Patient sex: M
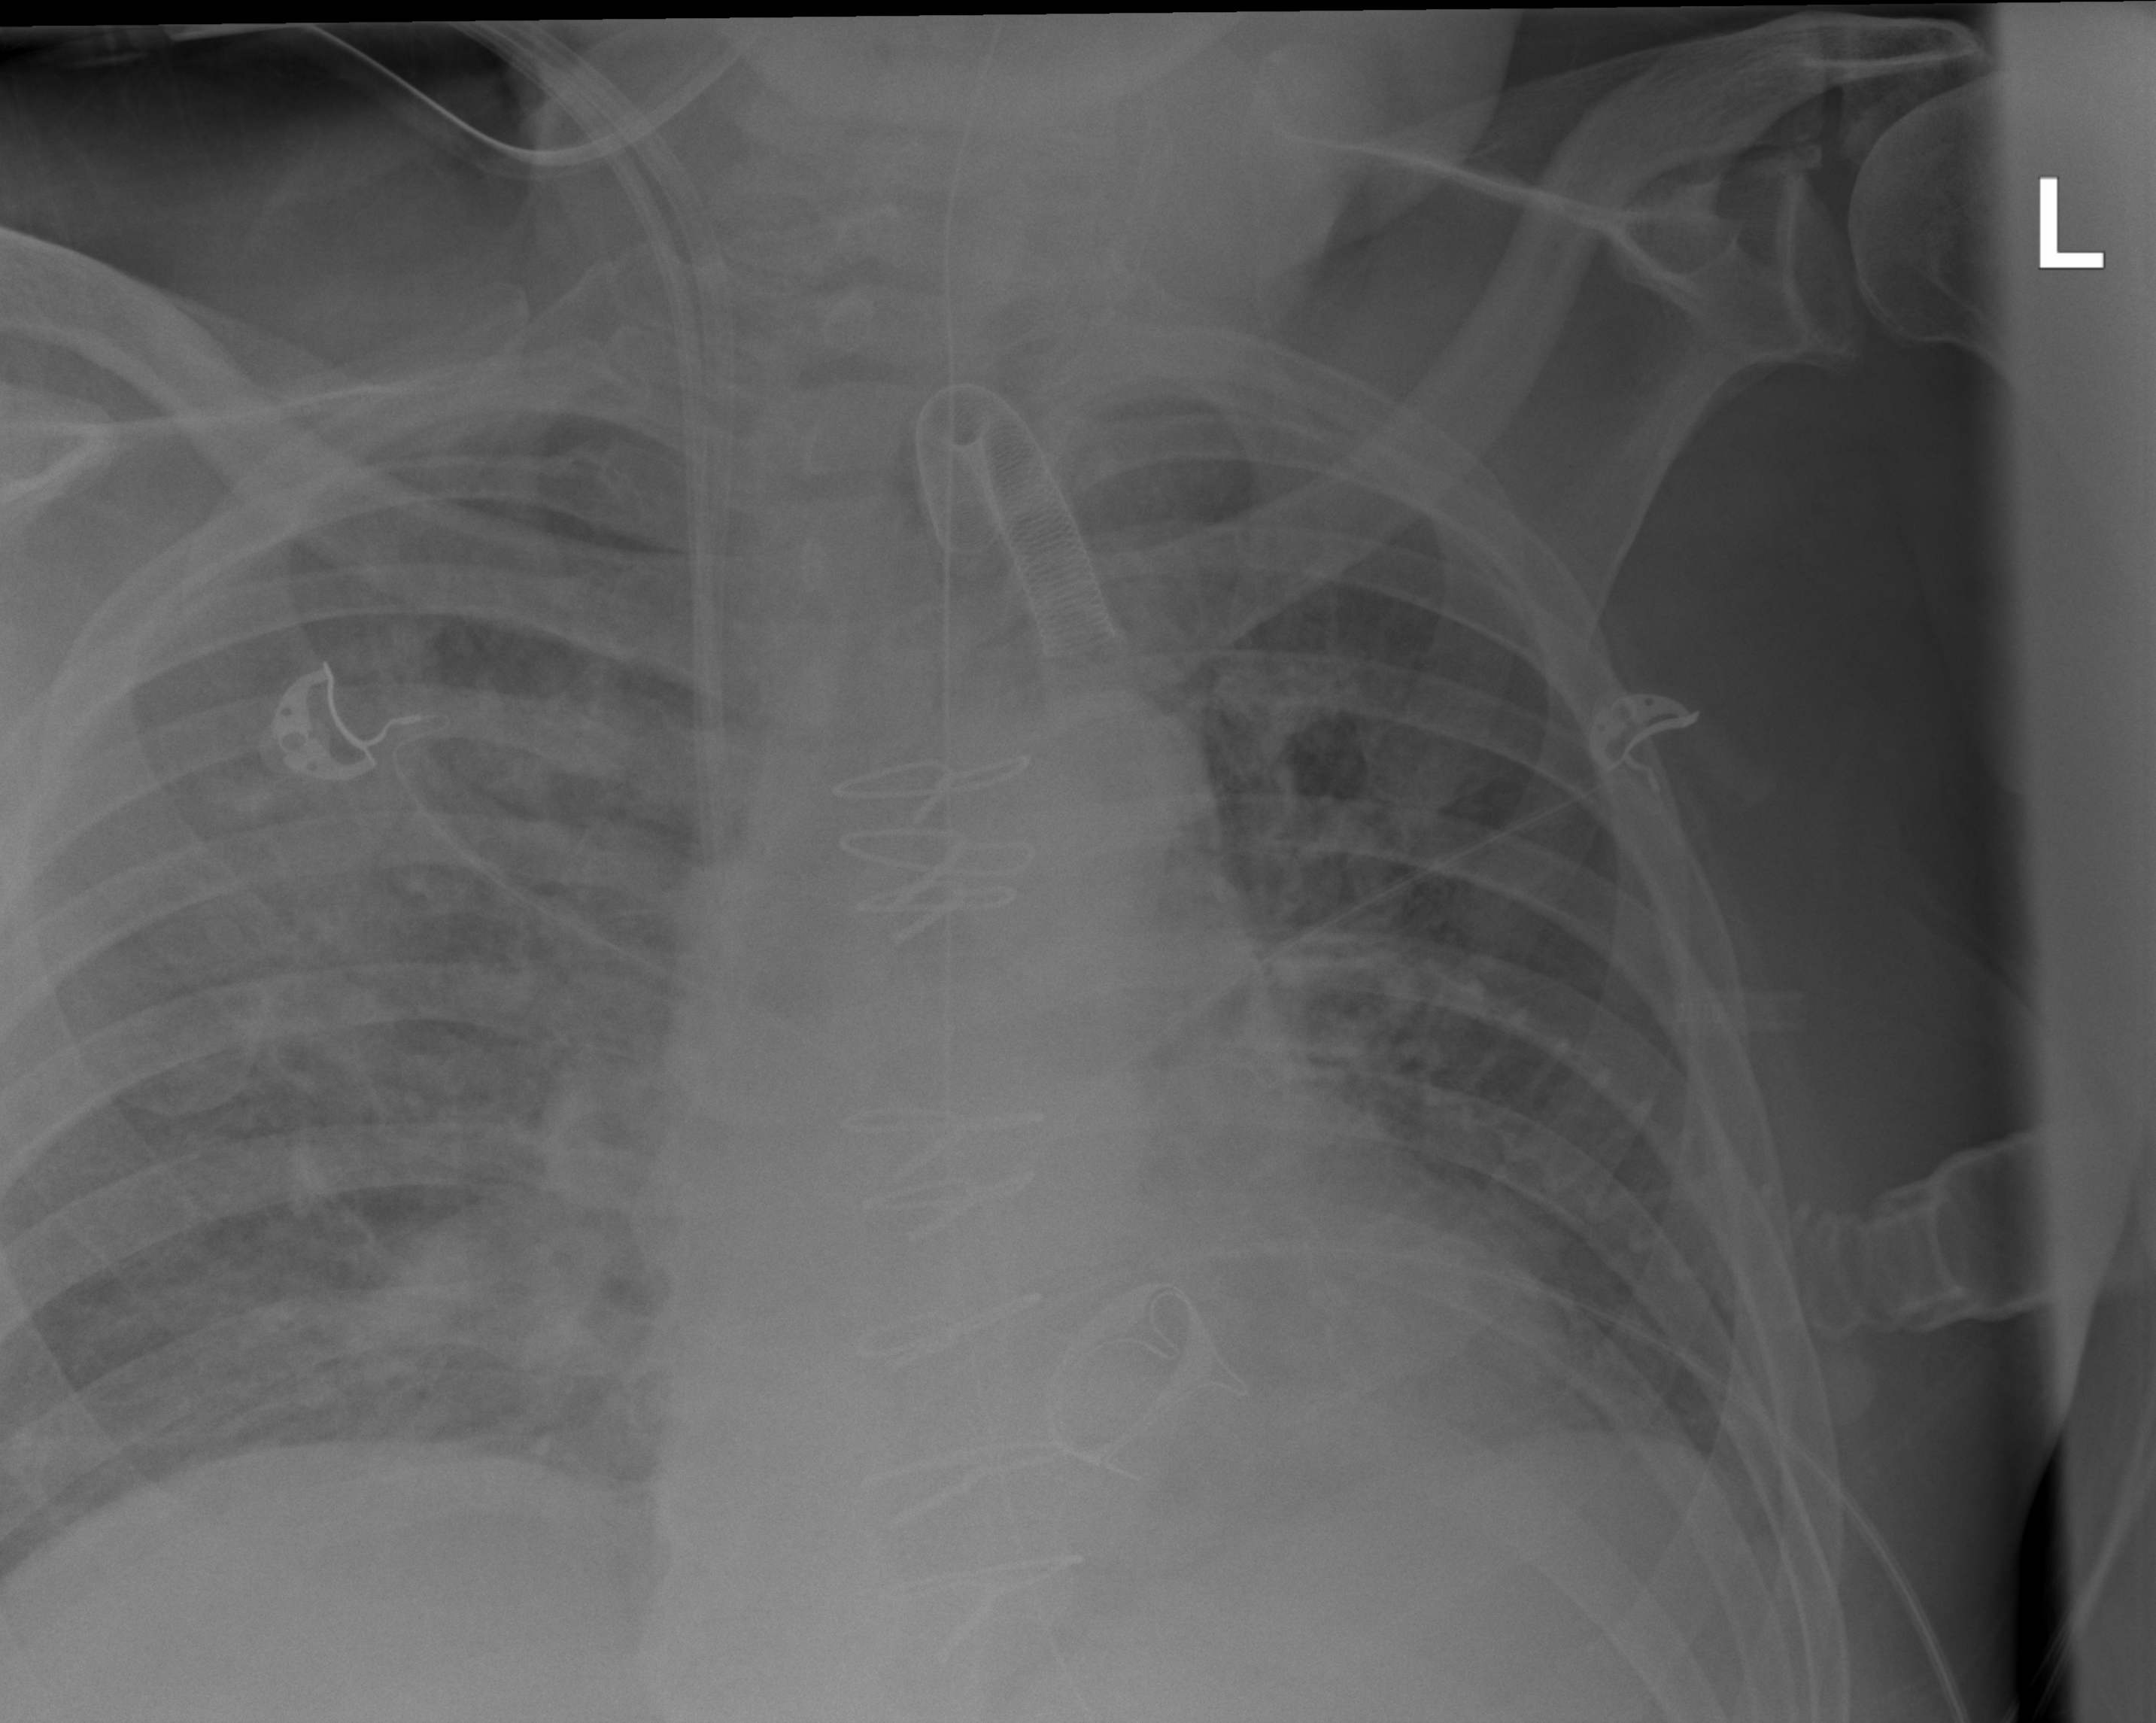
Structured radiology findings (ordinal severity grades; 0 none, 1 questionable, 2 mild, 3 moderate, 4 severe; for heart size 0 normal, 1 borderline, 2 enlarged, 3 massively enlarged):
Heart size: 2
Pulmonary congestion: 2
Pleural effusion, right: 0
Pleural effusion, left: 0
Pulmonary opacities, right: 2
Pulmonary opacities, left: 2
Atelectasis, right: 2
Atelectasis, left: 2